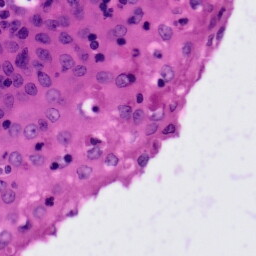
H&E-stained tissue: Tonsil